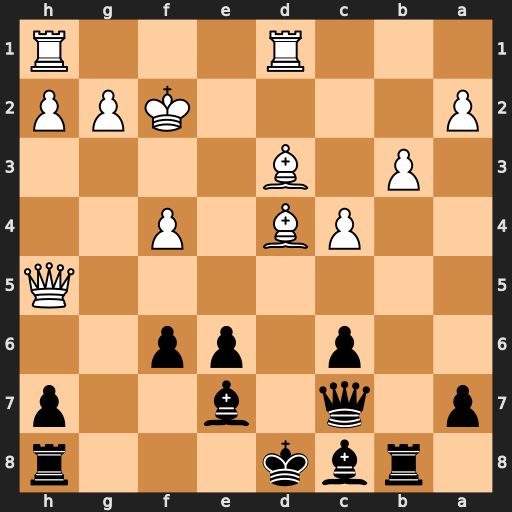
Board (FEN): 1rbk3r/p1q1b2p/2p1pp2/7Q/2PB1P2/1P1B4/P4KPP/3R3R
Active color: b
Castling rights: -
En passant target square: -
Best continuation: Qxf4+ Ke2 e5 Bf5 exd4 Rxd4+ Qxd4